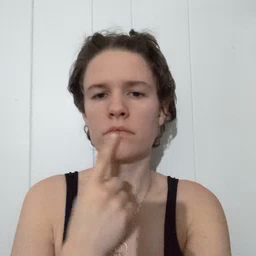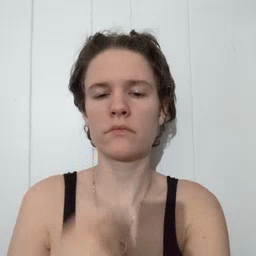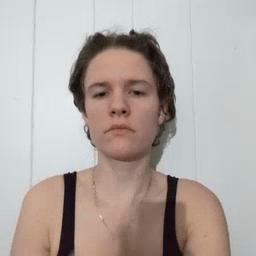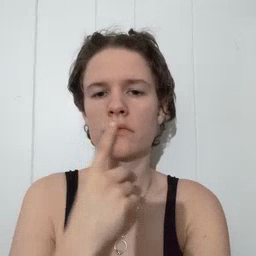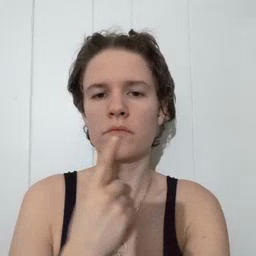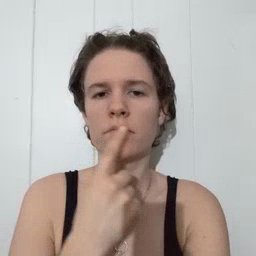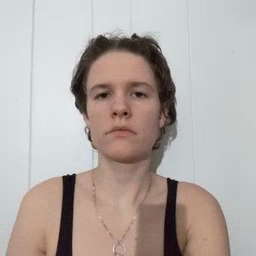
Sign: lips